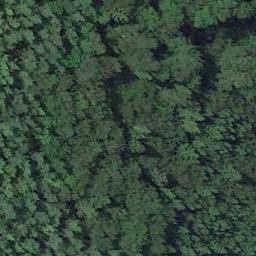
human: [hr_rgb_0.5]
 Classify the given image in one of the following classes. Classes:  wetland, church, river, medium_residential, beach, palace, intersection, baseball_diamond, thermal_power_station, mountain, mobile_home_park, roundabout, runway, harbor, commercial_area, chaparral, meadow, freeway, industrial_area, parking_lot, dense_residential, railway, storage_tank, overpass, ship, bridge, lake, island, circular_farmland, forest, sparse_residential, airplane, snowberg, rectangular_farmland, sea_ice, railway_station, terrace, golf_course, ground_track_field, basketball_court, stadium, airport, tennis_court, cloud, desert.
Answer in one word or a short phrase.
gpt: forest